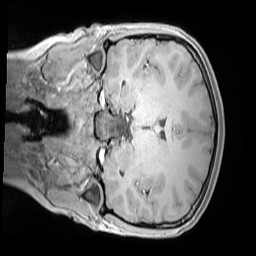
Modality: MP2RAGE
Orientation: coronal
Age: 10
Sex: female
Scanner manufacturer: siemens
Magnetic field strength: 3 T
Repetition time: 4 s
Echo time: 0.00303 s